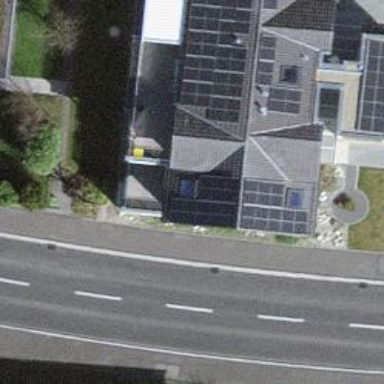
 consisting of solar photovoltaic panels."